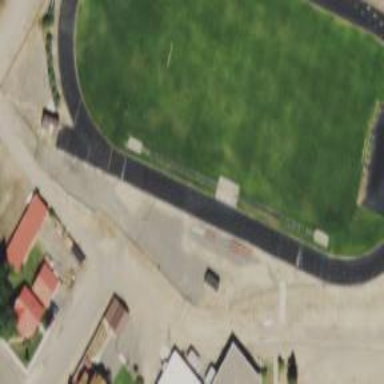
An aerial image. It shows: Track in leisure land.